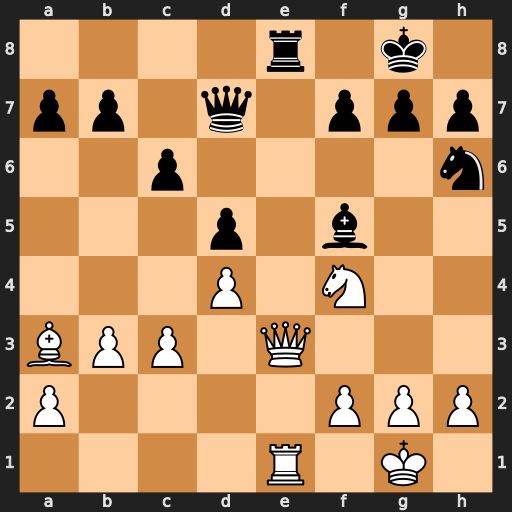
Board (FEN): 4r1k1/pp1q1ppp/2p4n/3p1b2/3P1N2/BPP1Q3/P4PPP/4R1K1
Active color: w
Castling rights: -
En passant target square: -
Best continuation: Qxe8+ Qxe8 Rxe8#